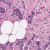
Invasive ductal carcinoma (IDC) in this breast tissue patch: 1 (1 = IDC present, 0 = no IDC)